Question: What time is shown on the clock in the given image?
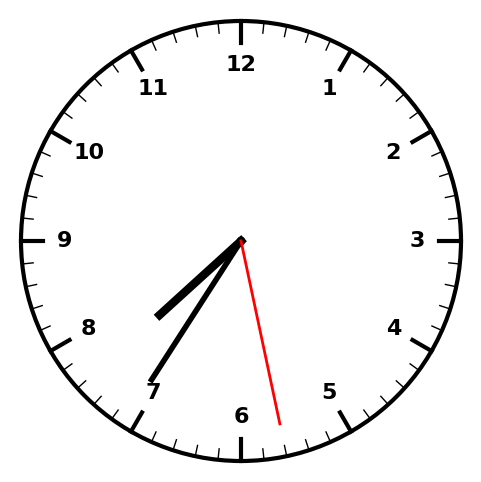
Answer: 07:35:28